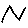
Label: zigzag